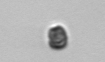
Label: nanoplankton_mix